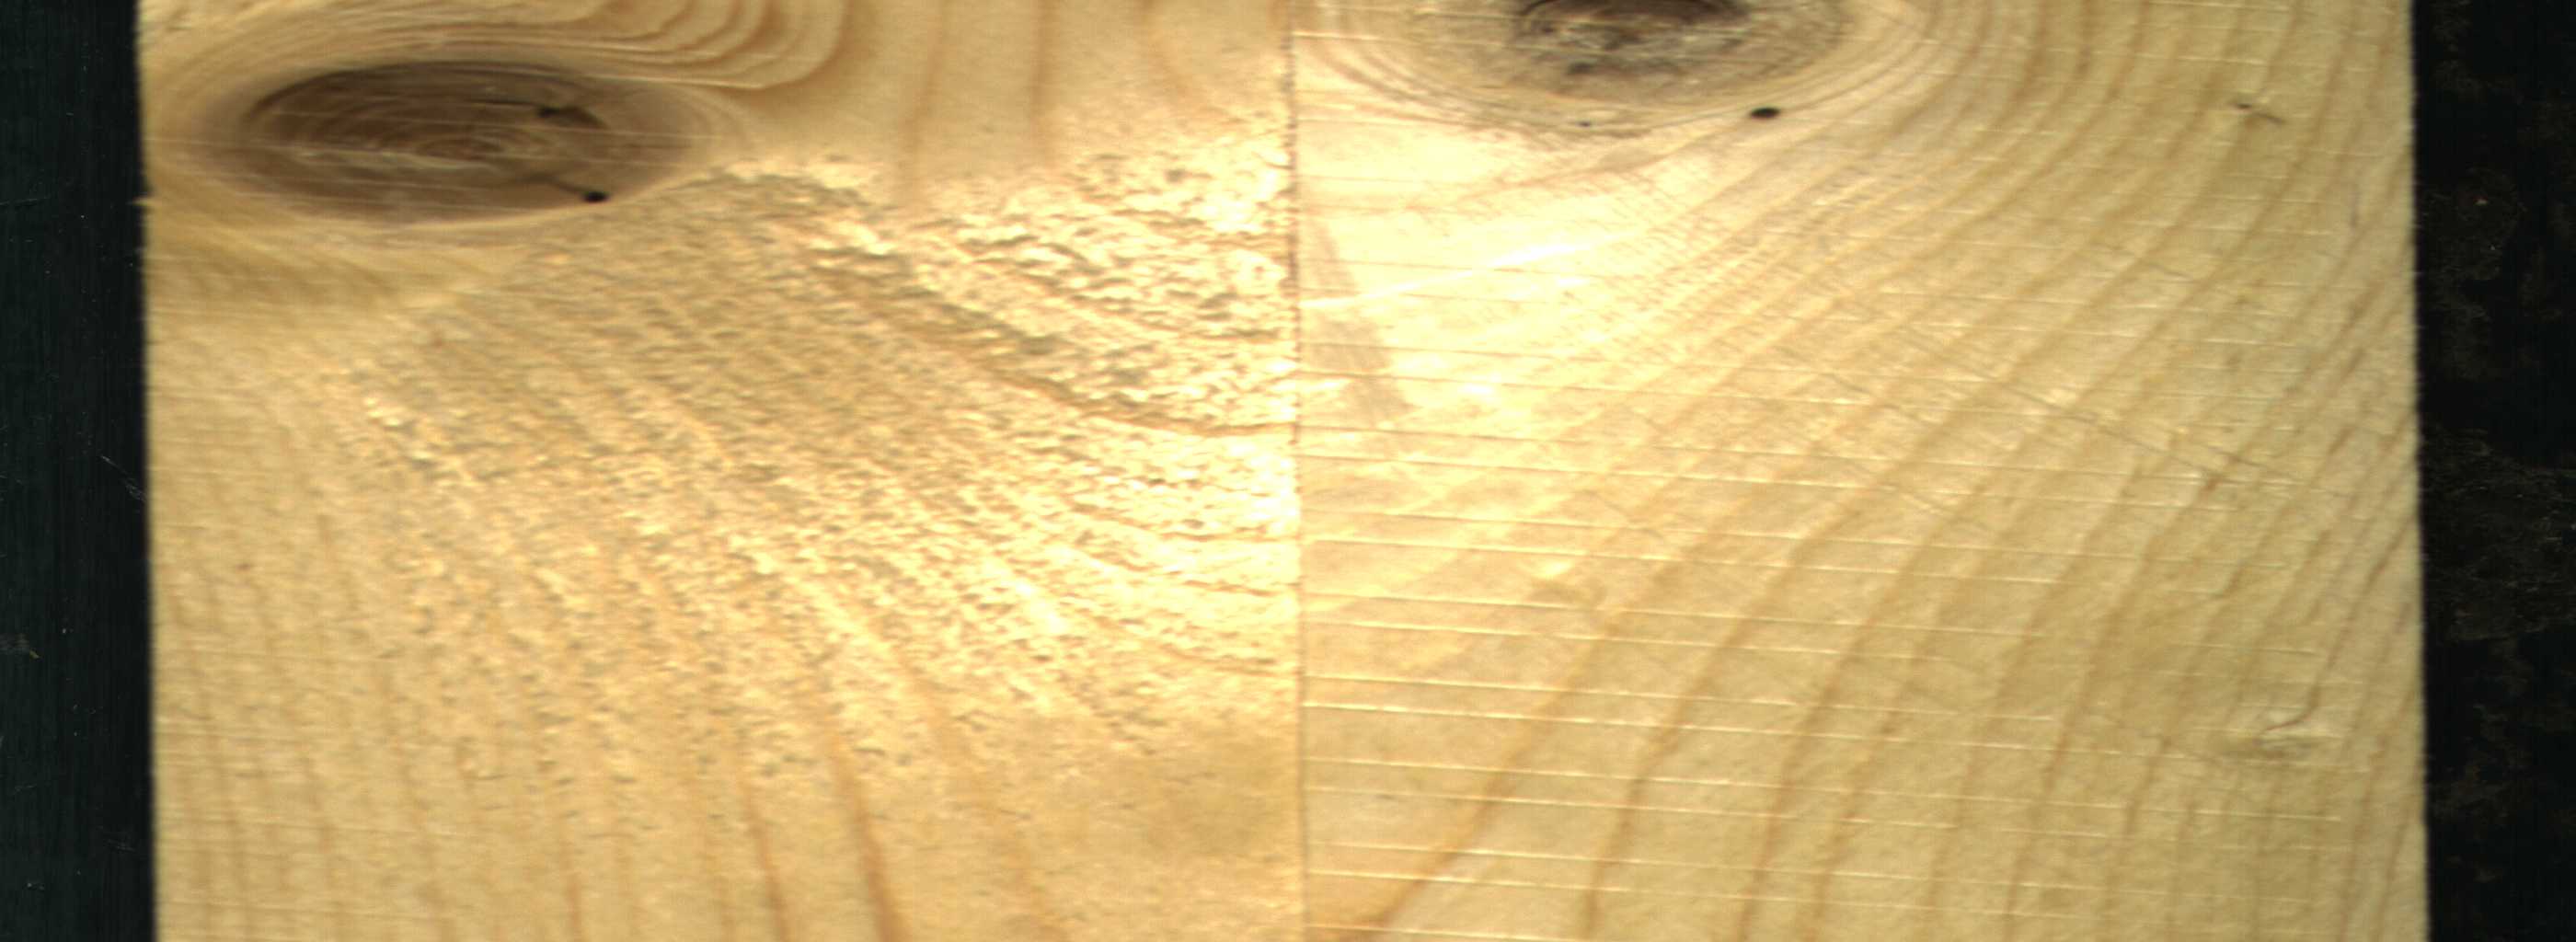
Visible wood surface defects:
Dead_Knot
Live_Knot
Live_Knot